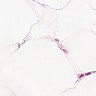
Metastatic tissue present: no